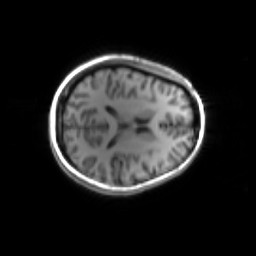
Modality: inplaneT1
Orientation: axial
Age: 24
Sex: female
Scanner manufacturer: siemens
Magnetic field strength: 3 T
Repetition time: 1.2 s
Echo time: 0.00251 s